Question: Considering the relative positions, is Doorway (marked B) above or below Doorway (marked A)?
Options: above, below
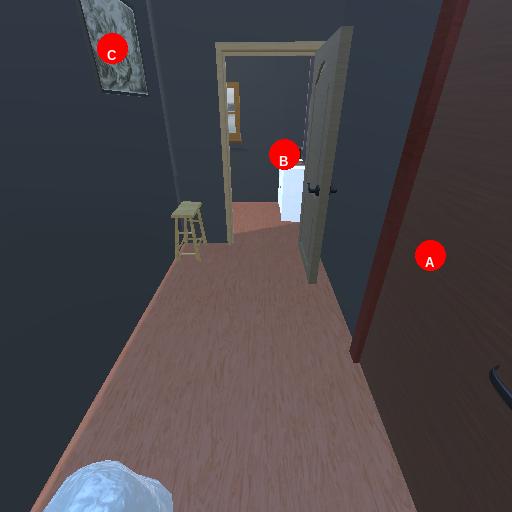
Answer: above